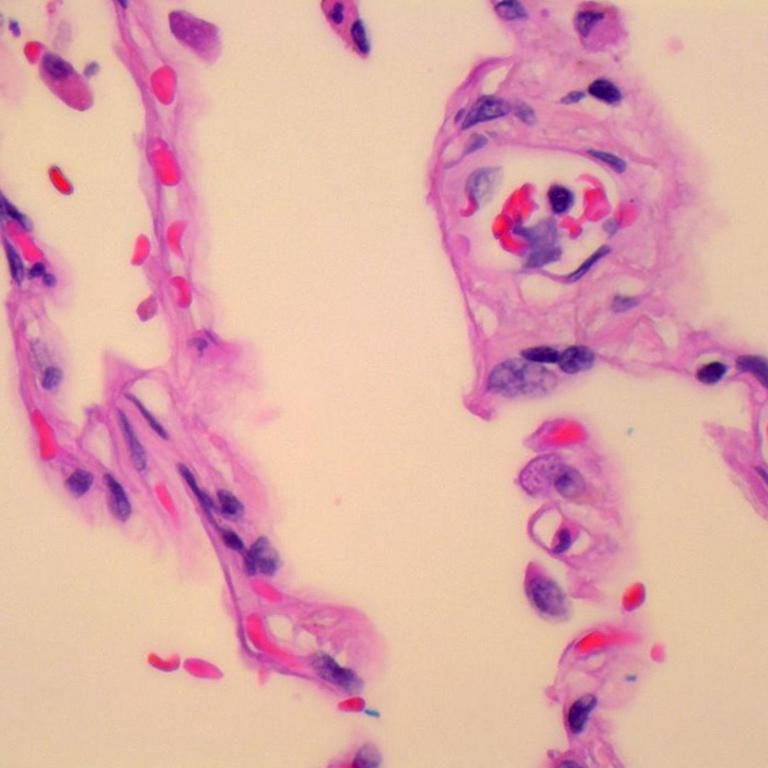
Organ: lung
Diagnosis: benign